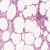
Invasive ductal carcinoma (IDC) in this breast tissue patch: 0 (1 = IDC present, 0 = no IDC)